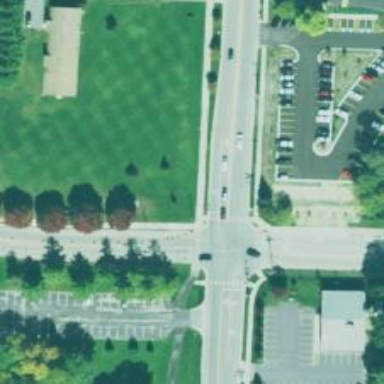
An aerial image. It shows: Stop road.